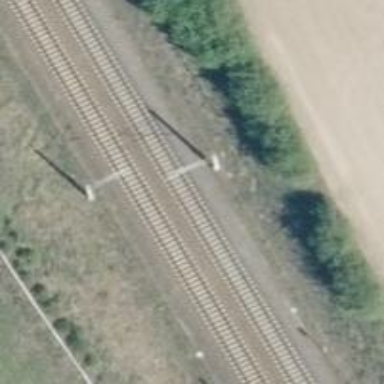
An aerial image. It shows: Milestone along the railway track with catenary mast.